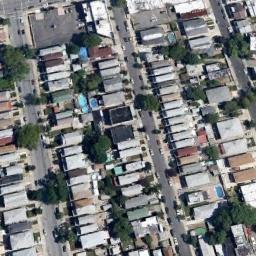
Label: dense_residential